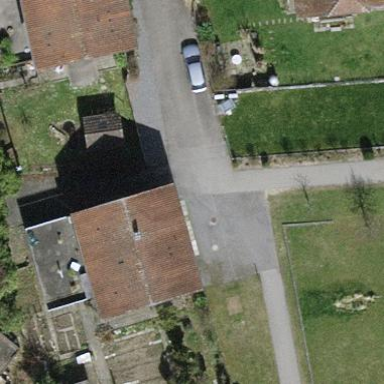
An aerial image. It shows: Detached building.